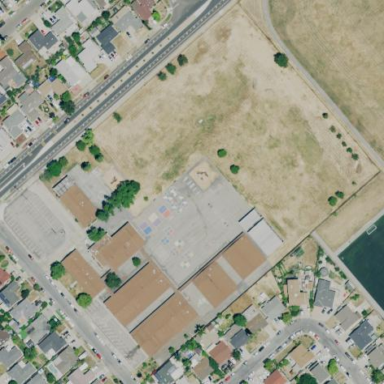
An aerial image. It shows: School.